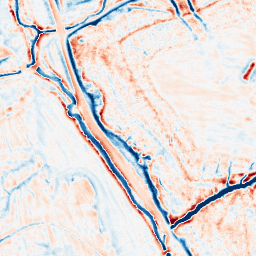
Category: edge_preserving
Decomposition family: bilateral
Decomposition parameters: d: 15
sigma_color: 25
sigma_space: 75
Upsampling method: quartic
Upsampling parameters: scale: 2
Upsampling scale: 2